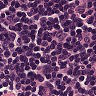
Metastatic tissue present: no